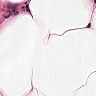
Metastatic tissue present: no